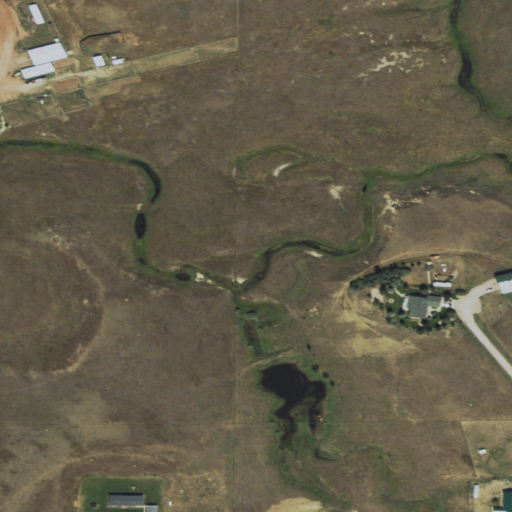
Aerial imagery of valley in Wyoming named Oluf Draw containing grassland, shrub, medium intensity development, low intensity development, and open development